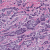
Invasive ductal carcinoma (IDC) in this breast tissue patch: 1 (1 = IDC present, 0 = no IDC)